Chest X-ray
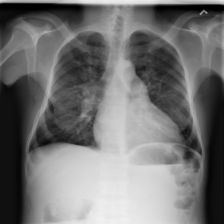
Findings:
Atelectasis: negative
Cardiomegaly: positive
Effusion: negative
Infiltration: negative
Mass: negative
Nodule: negative
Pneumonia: negative
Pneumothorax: negative
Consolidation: negative
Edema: negative
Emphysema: negative
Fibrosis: negative
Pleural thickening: negative
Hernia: negative